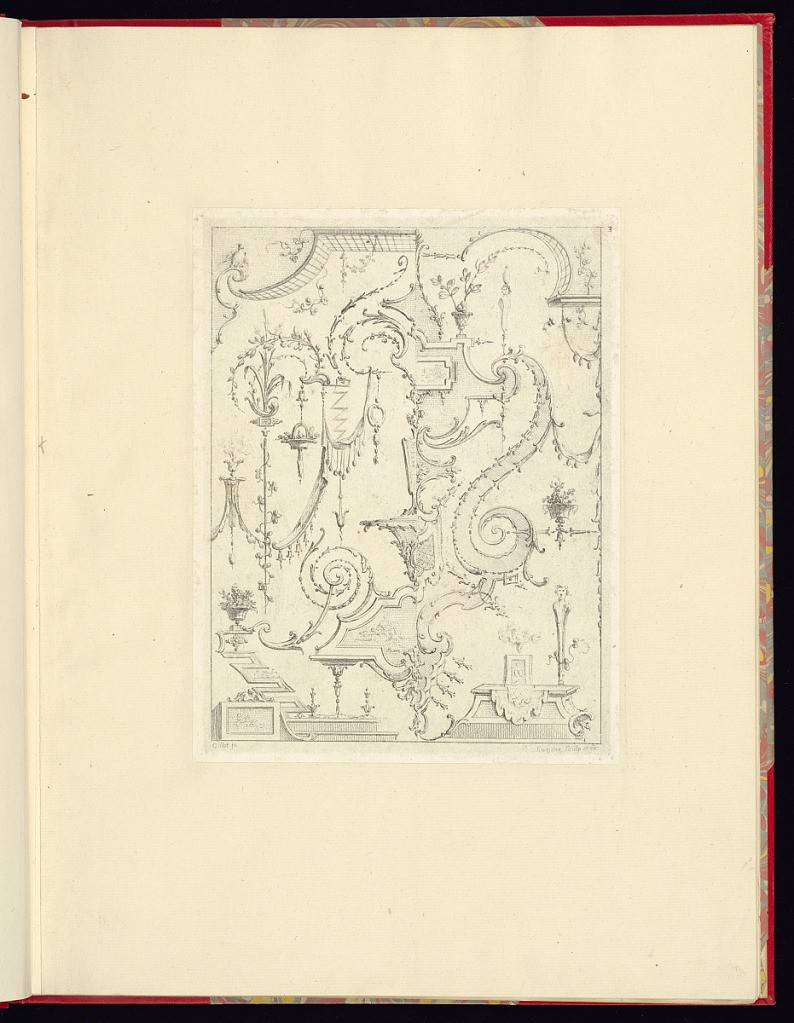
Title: Arabesque Ornament Designs
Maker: Claude Gillot, French, 1673–1722
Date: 1749–61
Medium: Etching on laid paper
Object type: Print
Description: Third plate from a series of bifurcated arabesque/ grotesque panel designs with a different design on the left and right side of the plate. The ornament features trellis, fleurons, foliage, rinceaux, scrolling leaves, cartouches, architectural details, herms, incense burners, vases and baskets of flowers, birds, beading, fluting, drapery, rosettes, and a diaper pattern. The plate is numbered and signed.